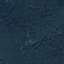
Label: Forest